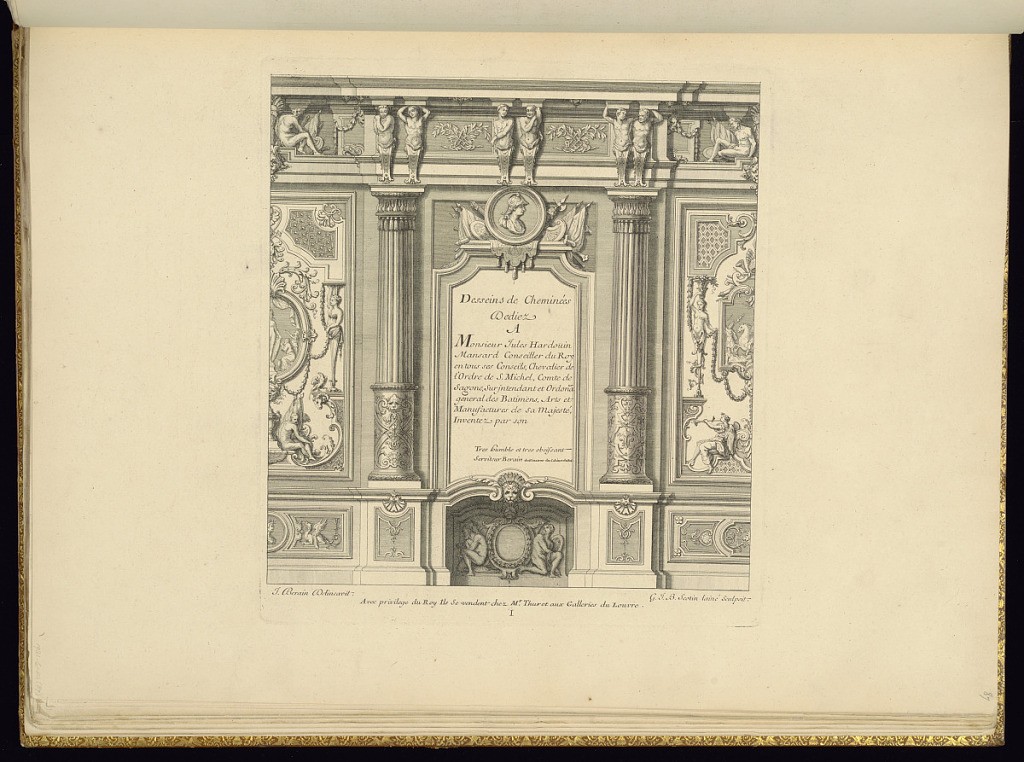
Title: Title Page
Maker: Jean Berain, the elder, French, 1640-1711
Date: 1711
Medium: Engraving on laid paper
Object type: Bound print
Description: Chimneypiece design with the title of the series and its dedication printed in the center of the plate. The plate is signed and lettered "I."